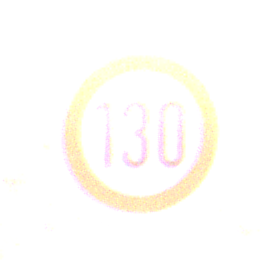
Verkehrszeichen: Geschwindigkeit130
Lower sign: ZeitangabenMitBeschraenkungAufWochentage4
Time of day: SunriseSunset
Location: Outdoor (Nature)
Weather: Clear
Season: NotSpecified
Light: Natural